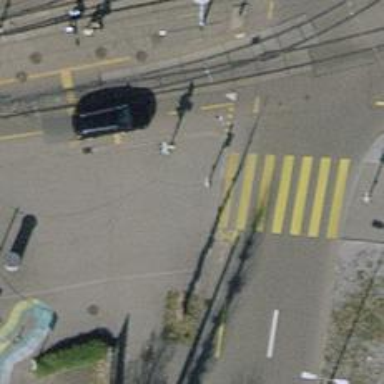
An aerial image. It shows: Kerb barrier.